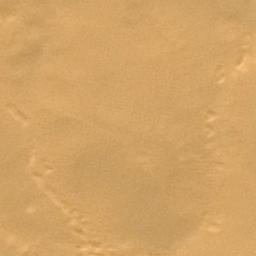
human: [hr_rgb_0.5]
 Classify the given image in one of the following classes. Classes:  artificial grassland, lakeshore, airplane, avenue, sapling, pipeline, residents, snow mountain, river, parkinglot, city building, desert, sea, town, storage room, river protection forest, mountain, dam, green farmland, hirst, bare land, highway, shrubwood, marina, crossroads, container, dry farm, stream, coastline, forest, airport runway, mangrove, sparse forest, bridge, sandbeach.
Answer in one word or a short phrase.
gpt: desert